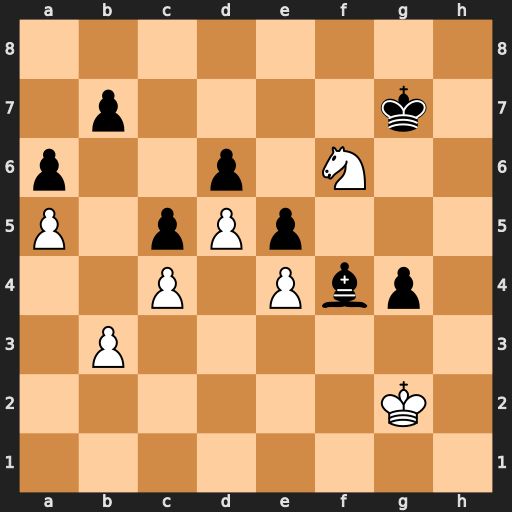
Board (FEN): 8/1p4k1/p2p1N2/P1pPp3/2P1Pbp1/1P6/6K1/8
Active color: w
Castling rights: -
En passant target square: -
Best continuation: Ne8+ Kf8 Nxd6